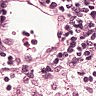
Metastatic tissue present: no